Current action and preconditions to check: trajectory_clear

Your task: For each precondition in the list above, predict whether it will hold at this action.

Consider the current scene as observed from the mobile robot's camera, and analyze the predicted future states of all dynamic agents (e.g., people, animals, vehicles, or any moving entities) within the NEXT SECOND.

IMPORTANT: Only answer "very likely" if you are absolutely certain—based on strong, clear evidence—that a dynamic agent will violate the precondition in the predicted future state. Do NOT answer "very likely" for unlikely, ambiguous, or low-probability risks.

Ask yourself for each precondition: Is there a high probability, with clear and convincing evidence, that the predicted future states of any dynamic agent will interfere with the predicted future state of the currently executing action within the NEXT SECOND, causing that precondition to fail?

Assess the risk level based on these predictions. Use "likely" or "very likely" if motions create a clear risk of interference.

Use "neutral" or "improbable" if agents are nearby but their predicted paths are clearly diverging or non-conflicting.

Failure Risk Categories: "very improbable", "improbable", "neutral", "likely", "very likely"

Answer Format: Output ONLY the probability_of_failure value from these categories: "very improbable", "improbable", "neutral", "likely", "very likely"

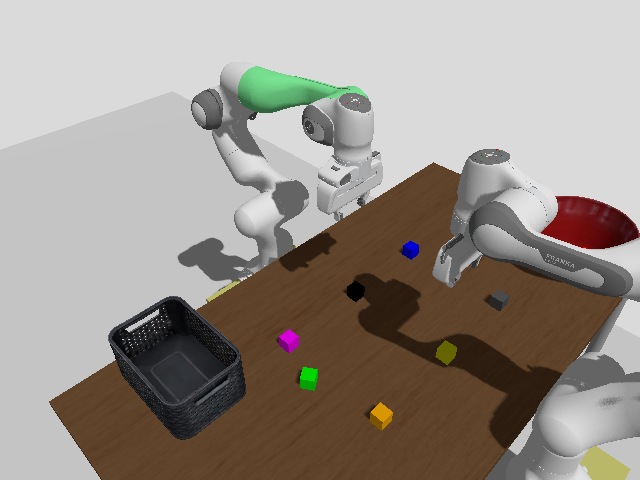

Answer: very improbable